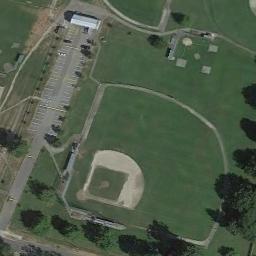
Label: baseball_diamond